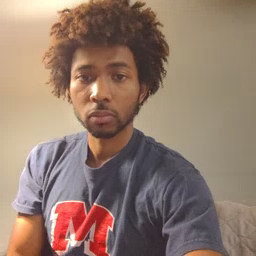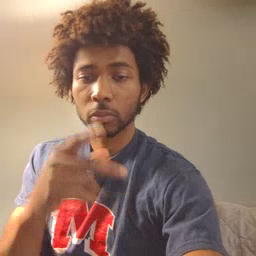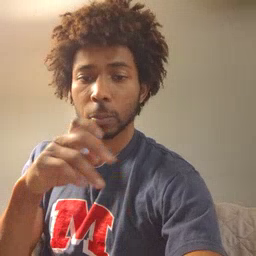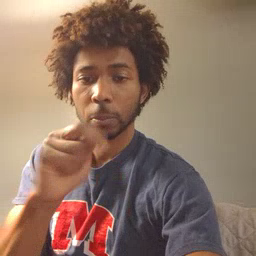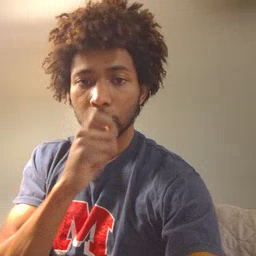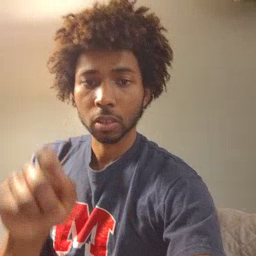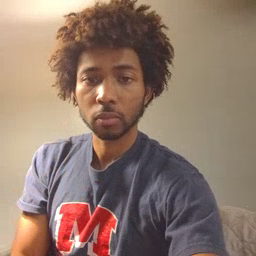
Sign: pen